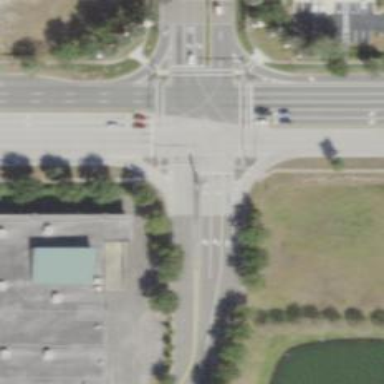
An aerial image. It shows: Uncontrolled crossing on the road.